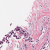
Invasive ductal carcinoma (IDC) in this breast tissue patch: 1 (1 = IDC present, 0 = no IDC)